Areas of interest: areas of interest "Commercial service"
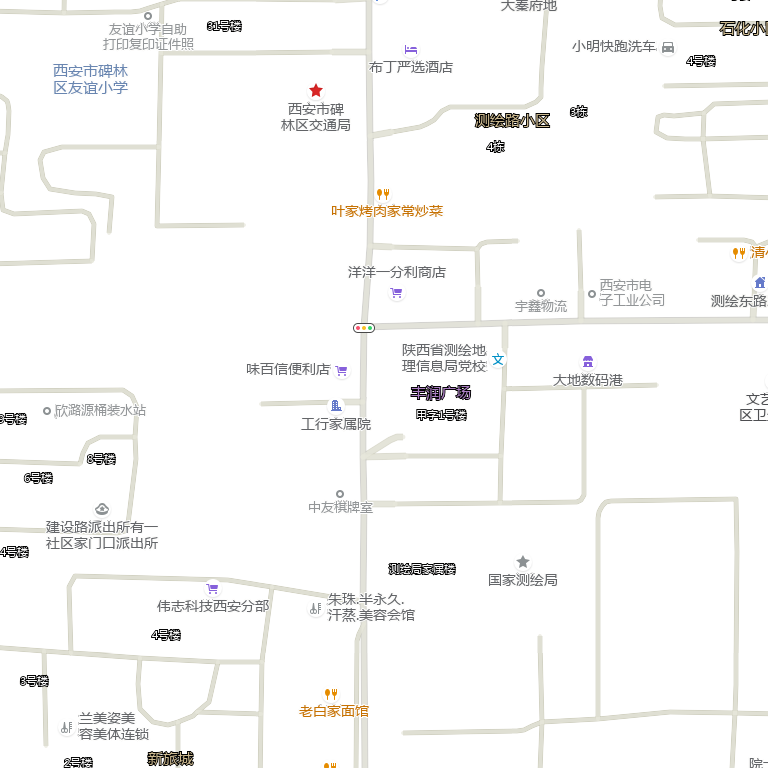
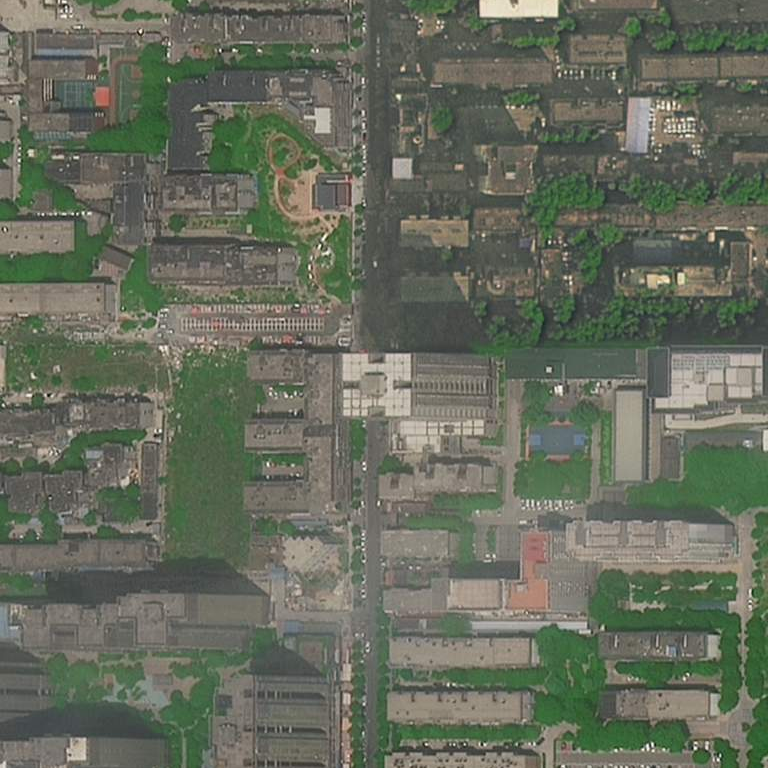